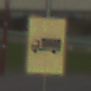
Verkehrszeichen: KFZZulaessigeGesamtmasse3Komma5TOhnePfeilsymbol
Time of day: MorningAfternoon
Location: Outdoor (Suburban)
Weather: PartlyCloudy
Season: NotSpecified
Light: Natural